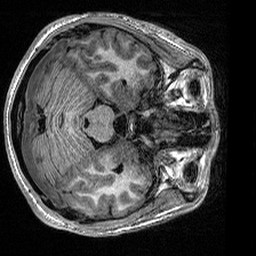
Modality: T1w
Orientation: axial
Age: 20
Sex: male
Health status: healthy
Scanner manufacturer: siemens
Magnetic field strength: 1.5 T
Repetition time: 2.73 s
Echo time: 0.00357 s